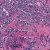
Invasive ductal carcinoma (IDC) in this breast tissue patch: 0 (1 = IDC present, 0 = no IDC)